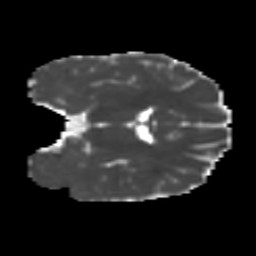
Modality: MD
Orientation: coronal
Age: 10
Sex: male
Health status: ill
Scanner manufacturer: ge
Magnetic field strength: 3 T
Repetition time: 6.752 s
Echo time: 0.079 s